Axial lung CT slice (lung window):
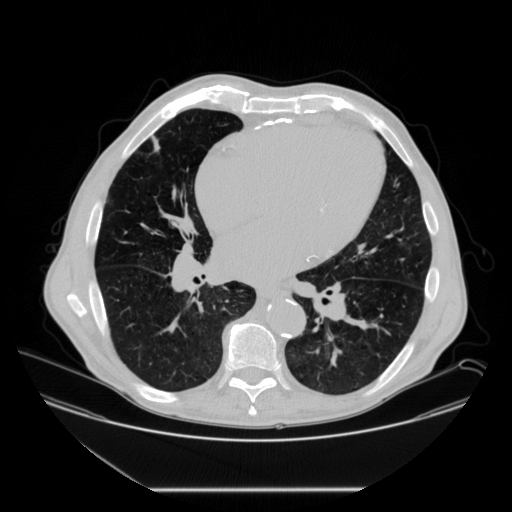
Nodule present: no